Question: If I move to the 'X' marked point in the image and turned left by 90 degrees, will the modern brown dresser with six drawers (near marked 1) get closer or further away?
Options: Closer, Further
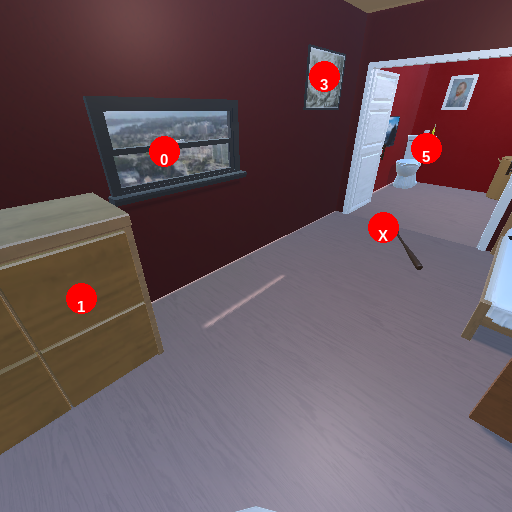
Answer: Closer